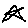
Label: star